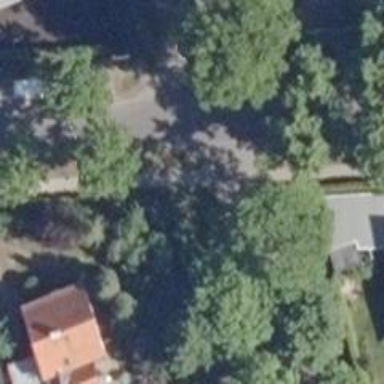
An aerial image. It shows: Asphalt road in residential area.